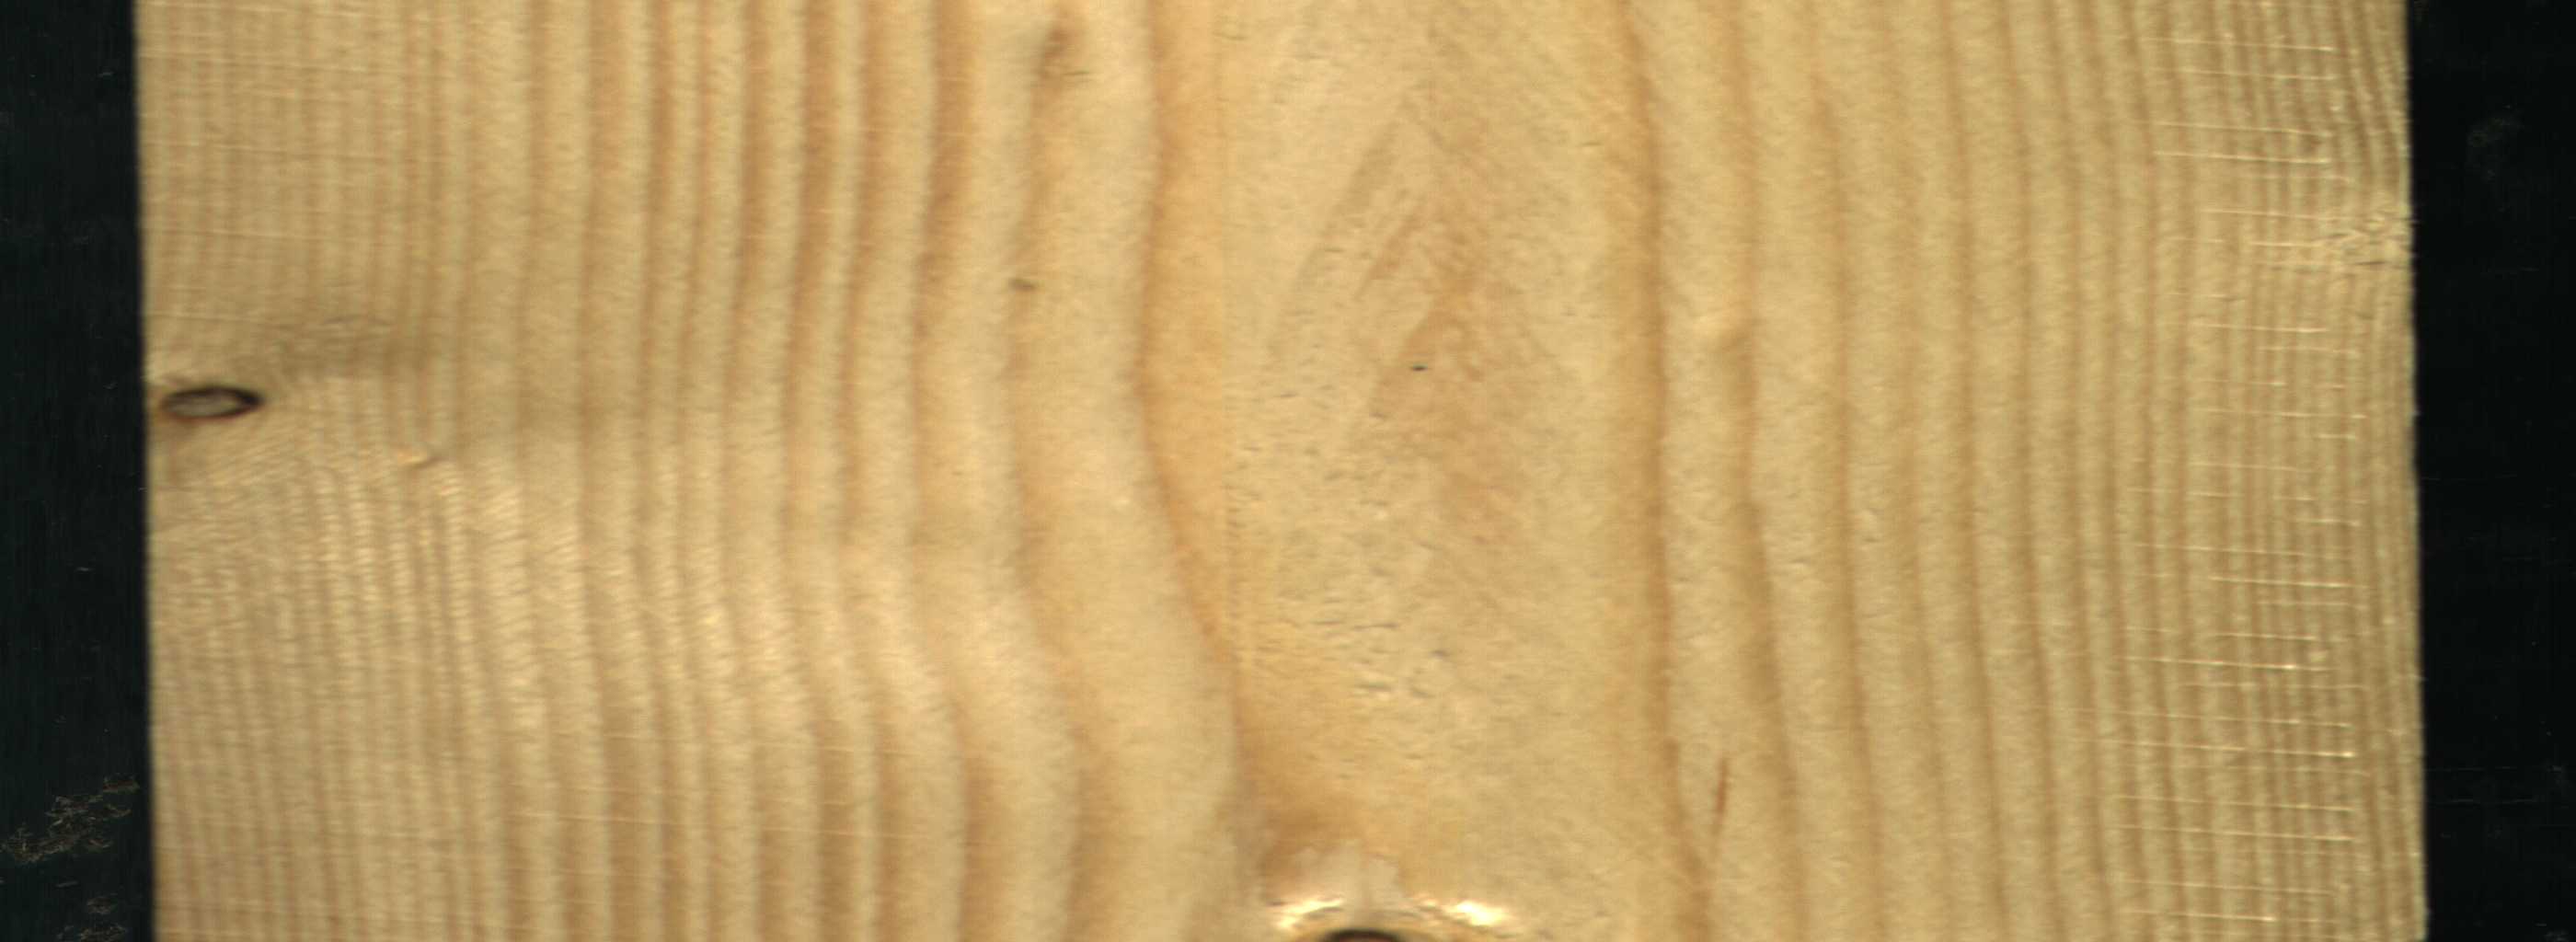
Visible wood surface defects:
Dead_Knot
Dead_Knot